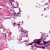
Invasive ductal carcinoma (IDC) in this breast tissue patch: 0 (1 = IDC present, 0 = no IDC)